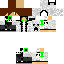
A male skeleton skin with dark skin, wearing brown long hair dressed in a green hoodie and black pants, featuring a closed mouth.